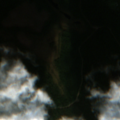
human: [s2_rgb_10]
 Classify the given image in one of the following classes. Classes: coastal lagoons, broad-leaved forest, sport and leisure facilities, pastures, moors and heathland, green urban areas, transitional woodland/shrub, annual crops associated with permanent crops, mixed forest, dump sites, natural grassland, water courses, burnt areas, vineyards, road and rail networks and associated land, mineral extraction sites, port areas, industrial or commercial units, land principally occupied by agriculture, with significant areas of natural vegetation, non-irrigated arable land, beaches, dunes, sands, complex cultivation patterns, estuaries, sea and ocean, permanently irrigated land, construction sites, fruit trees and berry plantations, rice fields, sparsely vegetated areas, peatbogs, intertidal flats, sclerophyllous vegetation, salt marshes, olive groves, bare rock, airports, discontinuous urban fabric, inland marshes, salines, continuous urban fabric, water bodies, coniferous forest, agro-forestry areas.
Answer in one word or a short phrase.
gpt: coniferous forest, mixed forest